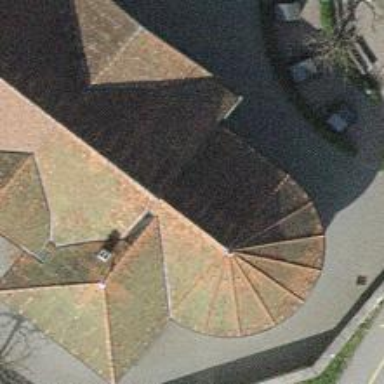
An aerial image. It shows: View of roof with edges.